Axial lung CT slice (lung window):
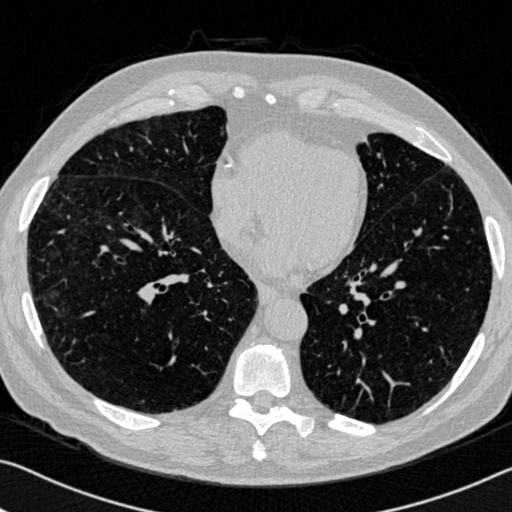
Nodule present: no